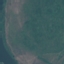
Land use / land cover: Pasture